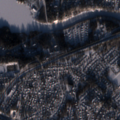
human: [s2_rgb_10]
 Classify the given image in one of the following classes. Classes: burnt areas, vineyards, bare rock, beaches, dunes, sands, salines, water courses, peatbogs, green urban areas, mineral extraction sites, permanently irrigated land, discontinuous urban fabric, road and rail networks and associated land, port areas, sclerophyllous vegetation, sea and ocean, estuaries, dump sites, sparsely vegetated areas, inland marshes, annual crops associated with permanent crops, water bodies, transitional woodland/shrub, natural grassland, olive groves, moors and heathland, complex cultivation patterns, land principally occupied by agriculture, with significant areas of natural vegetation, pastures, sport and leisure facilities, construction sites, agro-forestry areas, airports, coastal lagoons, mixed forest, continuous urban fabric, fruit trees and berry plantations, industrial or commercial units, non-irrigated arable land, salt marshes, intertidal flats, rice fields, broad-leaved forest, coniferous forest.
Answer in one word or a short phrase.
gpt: discontinuous urban fabric, industrial or commercial units, coniferous forest, water bodies